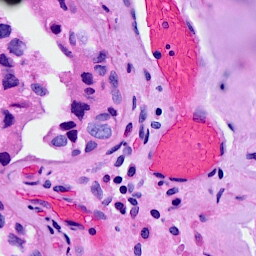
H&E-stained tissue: Breast